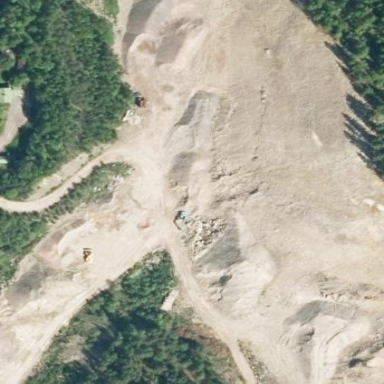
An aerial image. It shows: Quarry area.